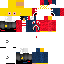
A female human skin with medium skin, wearing brown long hair dressed in a yellow hoodie and black pants, featuring a closed mouth.